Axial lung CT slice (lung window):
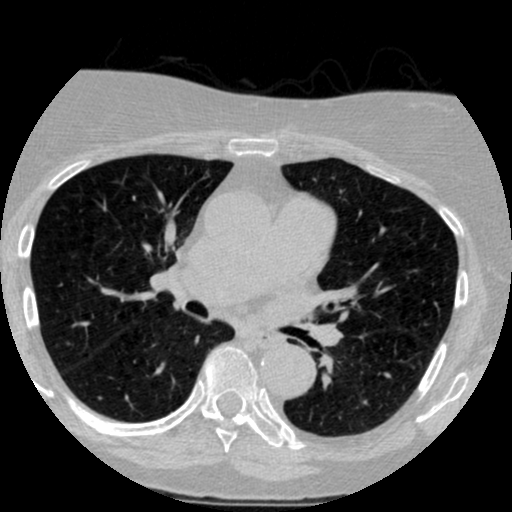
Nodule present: no